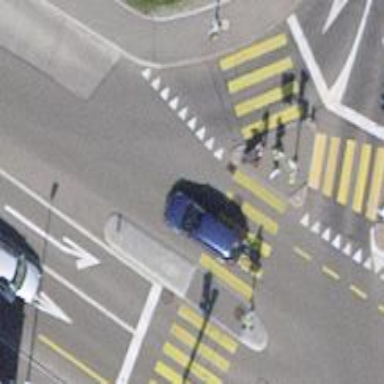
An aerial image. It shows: Crossing with traffic signals.